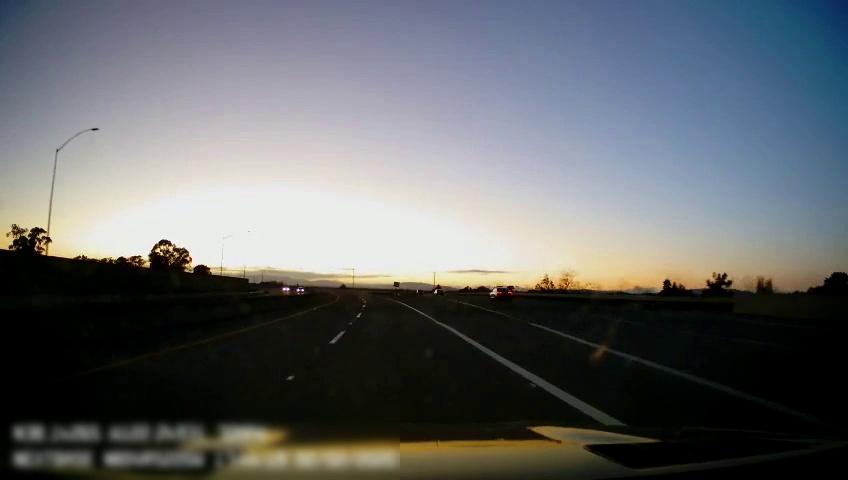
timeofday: Dusk/Dawn/Twilight
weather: Sunny
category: Drivable Space
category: Vehicles | Car
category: Vehicles | Car
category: Lanes | Current Lane
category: Lanes | Current Lane
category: Lanes | Current Lane
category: Lanes | Alternate Lane
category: Lanes | Alternate Lane
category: Lanes | Alternate Lane